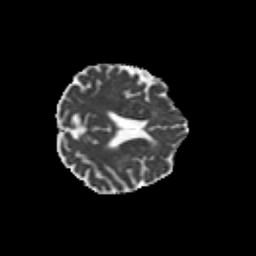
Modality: MD
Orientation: axial
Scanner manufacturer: siemens
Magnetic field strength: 3 T
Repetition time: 6.8 s
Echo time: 0.093 s